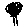
Label: tree